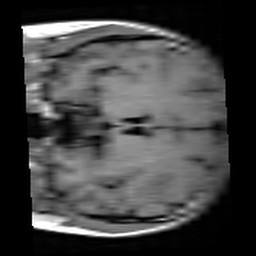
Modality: T1w
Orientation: coronal
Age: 21
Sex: female
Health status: healthy
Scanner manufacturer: siemens
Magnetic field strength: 3 T
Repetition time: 4.1 s
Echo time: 0.0085 s